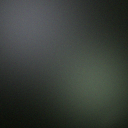
Screen state: off